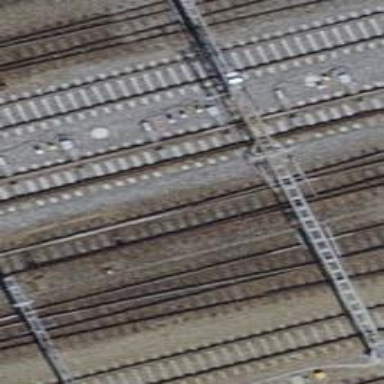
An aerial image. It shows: Single-track railway with electrified contact lines.